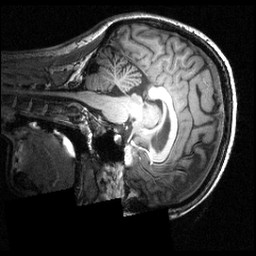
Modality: T1w
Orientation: sagittal
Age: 22
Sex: female
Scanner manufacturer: siemens
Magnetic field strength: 3.951 T
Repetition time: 1.5 s
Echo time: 0.00335 s